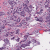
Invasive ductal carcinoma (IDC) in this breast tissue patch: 1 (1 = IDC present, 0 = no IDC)